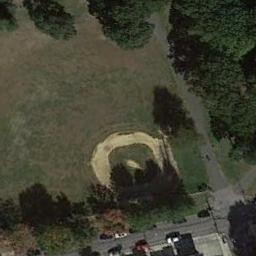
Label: baseball_diamond